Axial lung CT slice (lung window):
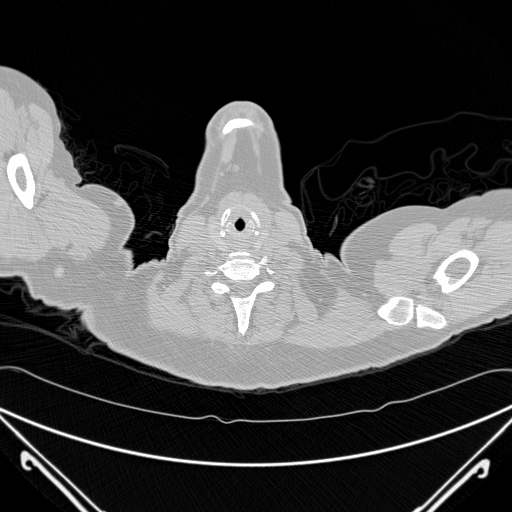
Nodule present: no